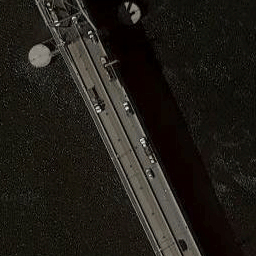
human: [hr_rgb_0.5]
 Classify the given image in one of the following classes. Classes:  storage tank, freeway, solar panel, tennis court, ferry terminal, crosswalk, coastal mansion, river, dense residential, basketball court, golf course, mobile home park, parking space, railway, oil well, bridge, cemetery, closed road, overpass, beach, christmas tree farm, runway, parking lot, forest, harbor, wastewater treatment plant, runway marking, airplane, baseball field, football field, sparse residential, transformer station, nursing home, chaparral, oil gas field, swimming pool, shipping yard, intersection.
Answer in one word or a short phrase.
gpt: bridge